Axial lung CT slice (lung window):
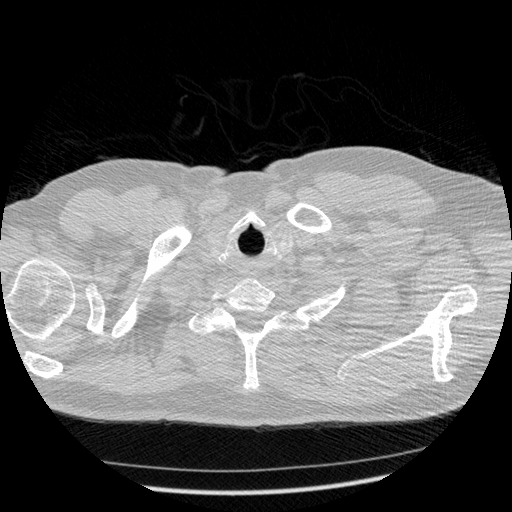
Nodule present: no